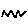
Label: zigzag